Question: I have to texturize a mesh using the OpenGL API and shaders.
To accomplish this, I did the following steps:
1. Load the picture and create a texture img::ImageLoader imgLoader;
unsigned char* data = imgLoader.LoadTextureFromFile("../Texturen/brickwork.jpg", &width, &height, true);
glGenTextures(1, &texId);
glBindTexture(GL_TEXTURE_2D, texId);{
glTexImage2D(GL_TEXTURE_2D, 0, GL_RGBA, width, height, 0, GL_BGR, GL_UNSIGNED_BYTE, data);
glTexParameterf(GL_TEXTURE_2D, GL_TEXTURE_MAG_FILTER, GL_NEAREST);
glTexParameterf(GL_TEXTURE_2D, GL_TEXTURE_MIN_FILTER, GL_NEAREST);
glTexParameterf(GL_TEXTURE_2D, GL_TEXTURE_WRAP_S, GL_CLAMP_TO_EDGE);
glTexParameterf(GL_TEXTURE_2D, GL_TEXTURE_WRAP_T, GL_CLAMP_TO_EDGE);
}
2. Create vertices, normals and texture coords std::vector<float> v, n, t;
// actual calculation is left out to make it more readable
obj = new GLBatch;
obj->Begin(GL_TRIANGLES, v.size()/3, t.size()/2);{
obj->CopyVertexData3f(v.data());
obj->CopyNormalDataf(n.data());
obj->CopyTexCoordData2f(t.data(), 0);
}obj->End();
3. Load the shaders shaders = gltLoadShaderPairWithAttributes("VertexShader.glsl", "FragmentShader.glsl", 2,
GLT_ATTRIBUTE_VERTEX, "vVertex",
GLT_ATTRIBUTE_NORMAL, "vNormal",
GLT_ATTRIBUTE_TEXTURE0, "vTexCoord");
gltCheckErrors(shaders);
(VertexShader.glsl) #version 130
in vec4 vVertex;
in vec4 vNormal;
in vec2 vTexCoord;
uniform mat4 mvpMatrix;
uniform mat4 mvMatrix;
uniform mat3 normalMatrix;
/// Light position in Eye-Space
uniform vec4 light_pos_vs ;
/// Light diffuse color
uniform vec4 light_diffuse ;
uniform vec4 light_ambient ;
/// Light specular color
uniform vec4 light_specular ;
/// Specular power (shininess)
uniform float spec_power;
/// Material parameters
uniform vec4 mat_emissive;
uniform vec4 mat_ambient;
uniform vec4 mat_diffuse;
uniform vec4 mat_specular;
/// output
out vec4 color;
out vec2 texCoords;
void main()
{
texCoords = vTexCoord;
// Transform vertex from objekt to clip-space
gl_Position = mvpMatrix * vVertex ;
// Transform vertex from object to eye-space
vec4 vertex_vs = mvMatrix * vVertex;
vec3 ecPos = vertex_vs.xyz / vertex_vs.w;
// Calculate light direction
vec3 light_dir_vs = normalize(vec3(light_pos_vs.xyz));
// Transform normals from object into eye-space
vec3 normal_vs = normalize(normalMatrix * (vNormal).xyz) ;
// Viewing vector in eye-space
vec3 view_dir_vs = normalize(-ecPos );
// Halfway vektor for Phong-Blinn light modell
vec3 halfway_vs = normalize(view_dir_vs + light_dir_vs ) ;
// Diffuse
float NdotL = max(dot(normal_vs, light_dir_vs),0.0) ;
vec4 diffuse_color = NdotL * mat_diffuse * light_diffuse ;
// Specular
float NdotH = max(dot(normal_vs, halfway_vs),0.0) ;
vec4 specular_color = pow(NdotH ,spec_power) * mat_specular * light_specular ;
// Color output
color = mat_emissive + light_ambient*mat_ambient + diffuse_color + specular_color;
}
(FragmentShader.glsl) #version 130
in vec2 texCoords;
in vec4 color;
uniform sampler2D textureMap;
out vec4 fragColor;
void main()
{
fragColor = texture(textureMap, texCoords);
fragColor *= color;
}
4. Draw everything in the display function glClear(GL_COLOR_BUFFER_BIT | GL_DEPTH_BUFFER_BIT);
glEnable(GL_DEPTH_TEST);
glLineWidth(INDICATOR_WIDTH);
glBindTexture(GL_TEXTURE_2D, texId);
modelViewMatrix.LoadIdentity();
modelViewMatrix.Translate(0,0,-5);
modelViewMatrix.PushMatrix();{
M3DMatrix44f rot;
m3dQuatToRotationMatrix(rot,rotation);
modelViewMatrix.MultMatrix(rot);
// set shader
glUseProgram(shaders);
// pass matrices
glUniformMatrix4fv(glGetUniformLocation(shaders, "mvpMatrix"), 1, GL_FALSE, transformPipeline.GetModelViewProjectionMatrix());
glUniformMatrix4fv(glGetUniformLocation(shaders, "mvMatrix"), 1, GL_FALSE, transformPipeline.GetModelViewMatrix());
glUniformMatrix3fv(glGetUniformLocation(shaders, "normalMatrix"), 1, GL_FALSE, transformPipeline.GetNormalMatrix(true));
// pass light properties
glUniform4fv(glGetUniformLocation(shaders, "light_pos_vs"),1,light_pos);
glUniform4fv(glGetUniformLocation(shaders, "light_ambient"),1,light_ambient);
glUniform4fv(glGetUniformLocation(shaders, "light_diffuse"),1,light_diffuse);
glUniform4fv(glGetUniformLocation(shaders, "light_specular"),1,light_specular);
glUniform1f(glGetUniformLocation(shaders, "spec_power"),specular_power);
// pass material properties
glUniform4fv(glGetUniformLocation(shaders, "mat_emissive"),1,mat_emissive);
glUniform4fv(glGetUniformLocation(shaders, "mat_ambient"),1,mat_ambient);
glUniform4fv(glGetUniformLocation(shaders, "mat_diffuse"),1,mat_diffuse);
glUniform4fv(glGetUniformLocation(shaders, "mat_specular"),1,mat_specular);
drawObject();
}modelViewMatrix.PopMatrix();
gltCheckErrors(shaders);
glutSwapBuffers();
glutPostRedisplay();
After all those steps, the result looks fine but has no texture :(

What actually happens here is, that every vertex is mapped to the same pixel of my Texture which is apparently grey.
I tried texture coords from and
but nothing changed.
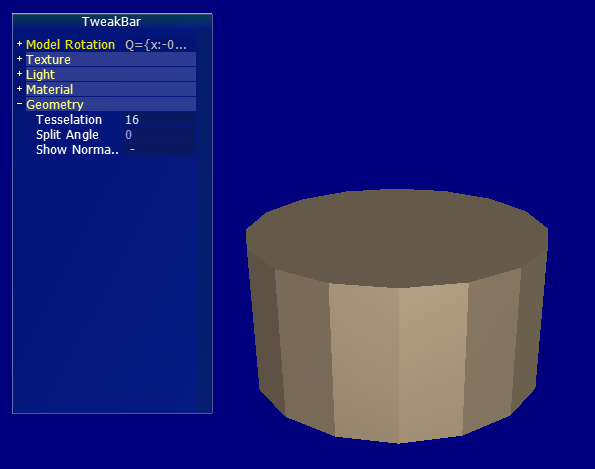
Answer: Change
'''
shaders = gltLoadShaderPairWithAttributes(
"VertexShader.glsl",
"FragmentShader.glsl",
2,
GLT_ATTRIBUTE_VERTEX, "vVertex",
GLT_ATTRIBUTE_NORMAL, "vNormal",
GLT_ATTRIBUTE_TEXTURE0, "vTexCoord");
'''
to
'''
shaders = gltLoadShaderPairWithAttributes(
"VertexShader.glsl",
"FragmentShader.glsl",
3, // < --------------------
GLT_ATTRIBUTE_VERTEX, "vVertex",
GLT_ATTRIBUTE_NORMAL, "vNormal",
GLT_ATTRIBUTE_TEXTURE0, "vTexCoord");
'''
because the 3rd parameter in the function signature is the number of the attributes that immediately follow and should be linked to the shader. In this case there are 3 attributes: 'GLT_ATTRIBUTE_VERTEX', 'GLT_ATTRIBUTE_NORMAL' and 'GLT_ATTRIBUTE_TEXTURE0'.
In the original code only 'GLT_ATTRIBUTE_VERTEX', 'GLT_ATTRIBUTE_NORMAL' are linked an so no texture coordinates were passed to the shader.